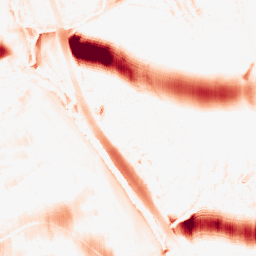
Category: morphological
Decomposition family: morphological_ellipse
Decomposition parameters: operation: opening
width: 50
height: 20
Upsampling method: fft_zeropad
Upsampling parameters: scale: 8
Upsampling scale: 8